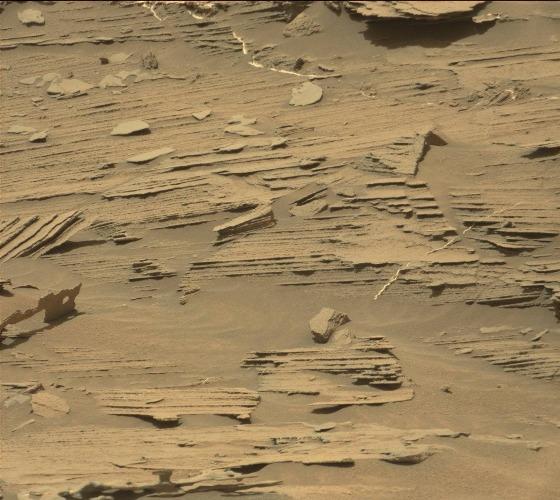
Terrain classes present: Bedrock, Gravel / Sand / Soil, Rock, Shadow